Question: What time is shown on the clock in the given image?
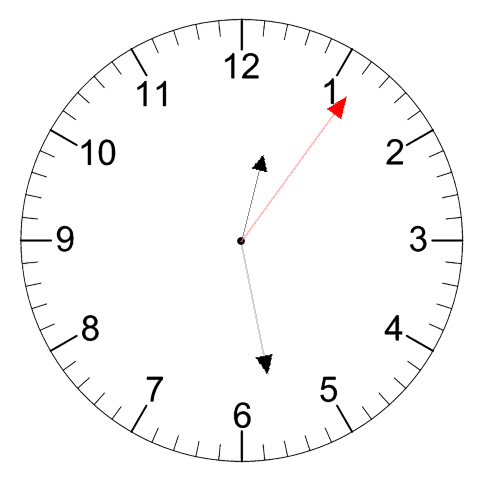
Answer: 12:28:06